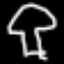
Label: mushroom